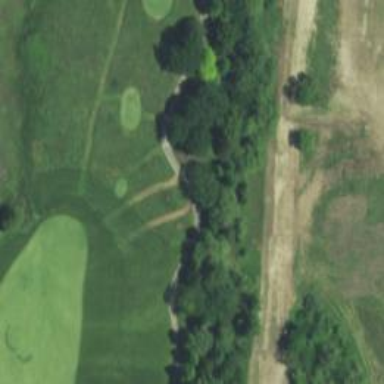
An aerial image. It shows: Pathway for golfing.